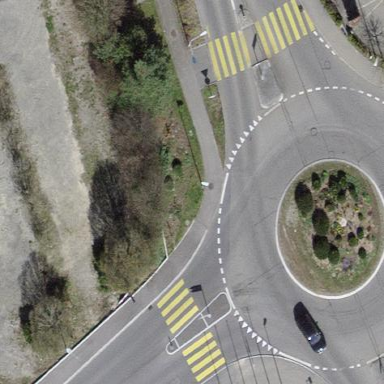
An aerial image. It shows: Secondary road with asphalt surface leading to roundabout junction.